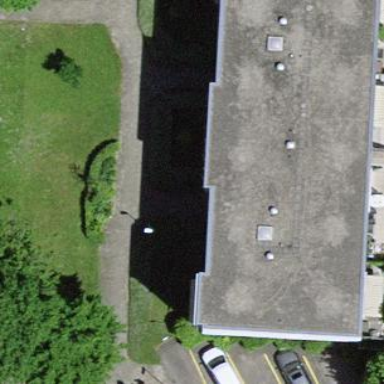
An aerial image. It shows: Building.